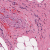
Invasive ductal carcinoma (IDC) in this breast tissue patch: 0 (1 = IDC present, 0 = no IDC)